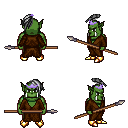
a pixel art fantasy rpg character, male body template, orc, green skin, brown robe, teal pants, gray long mohawk hairstyle, purple tiara, gold boots, spear, four views (front, back, left, right), 2x2 character sprite sheet, small pixel art, hard edges, no anti-aliasing